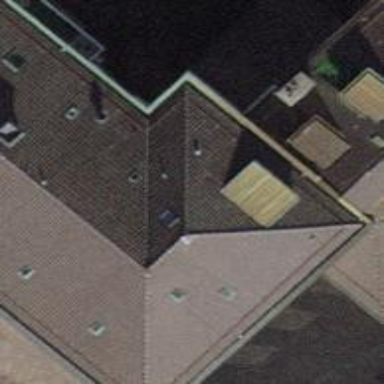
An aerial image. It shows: Charming apartments building with mansard roof covered in roof tiles. The roof orientation is across.